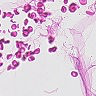
Metastatic tissue present: no